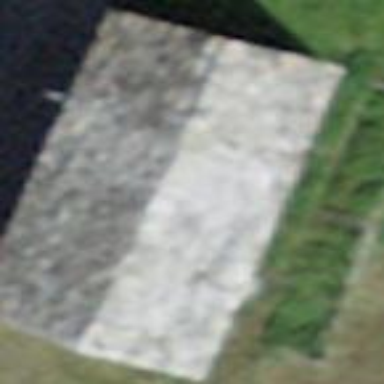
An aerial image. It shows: Rural barn.